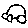
Label: car